Question: I want to compare data between two worksheets using VBA. Normally, I would just use a COUNTIF() function or use a loop, but in this case I want to compare values from two different columns (combined, they would represent a distinct value) to the corresponding values in two different columns on another sheet.

In the example shown, I want to compare the 4 different permutations highlighted to the other sheet, to see if those 4 unique permutations exist in the other sheet. For example, if in the other sheet there is "AD7 - Abidjan" I want that to flag as a difference and have the cells highlighted or stored somewhere else. The other sheet may contain more or less (or zero) variations.
I'm not sure how to use a COUNTIF using data like this. I prefer not to concatenate data/move it into another range. Is there a way to run this analysis without manipulating the data?
Thanks!
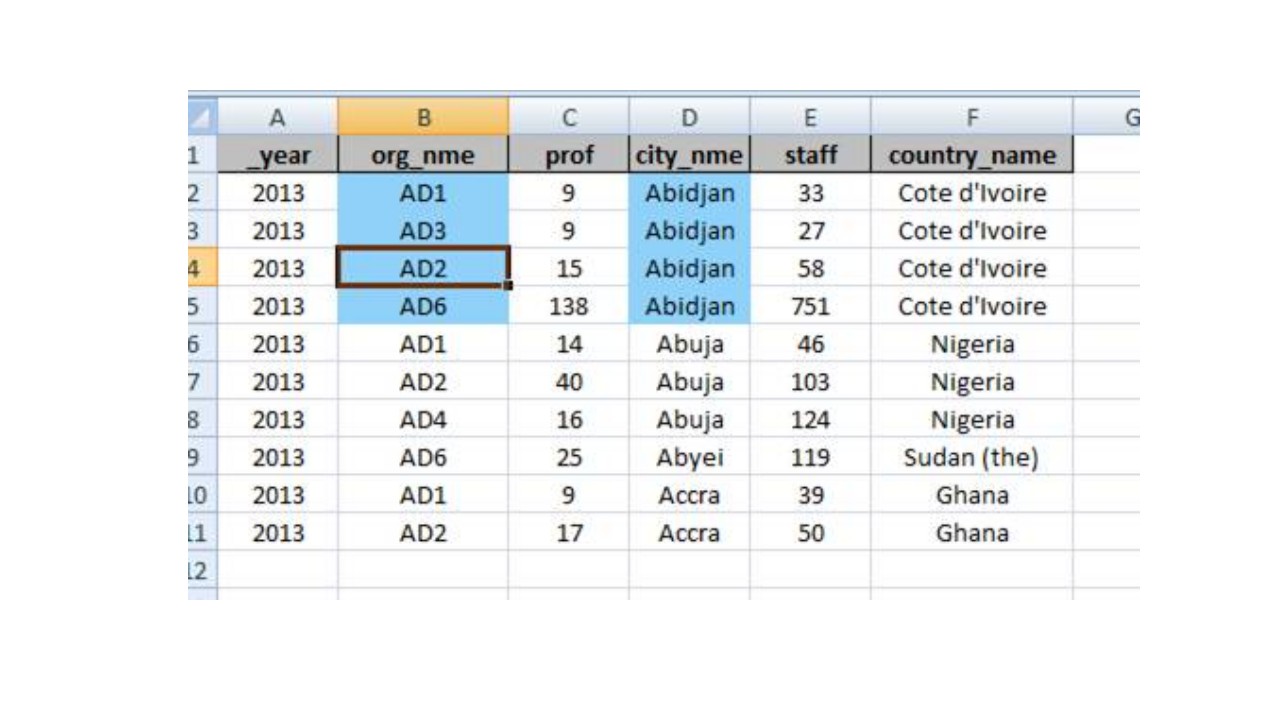
Answer: The following loop can be used to compare both fields in each sheet:
'''
For Each i In Sheets("First_Sheet_Name").Range("First_Column")
Set rng = Sheets("Second_Sheet_Name").Range("First_Column")
Set rng2 = Sheets("Second_Sheet_Name").Range("Second_Column")
If Application.WorksheetFunction.CountIfs(rng, i, rng2, i.Offset(0, 2)) = 0 Then
[Do something here]
End If
Next i
'''